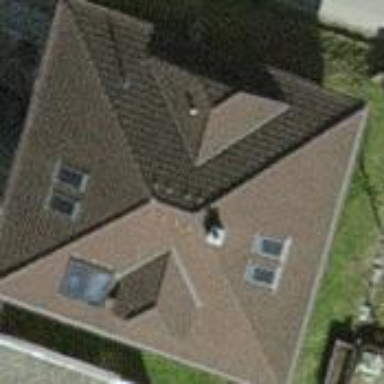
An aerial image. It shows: Detached building with hipped roof shape.